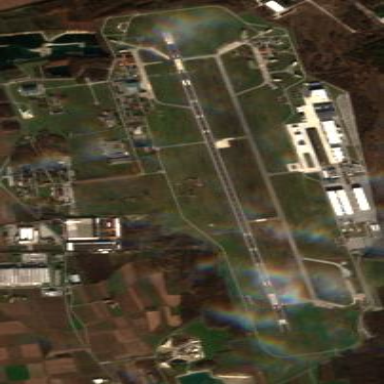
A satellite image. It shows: Military airfield located within aerodrome.